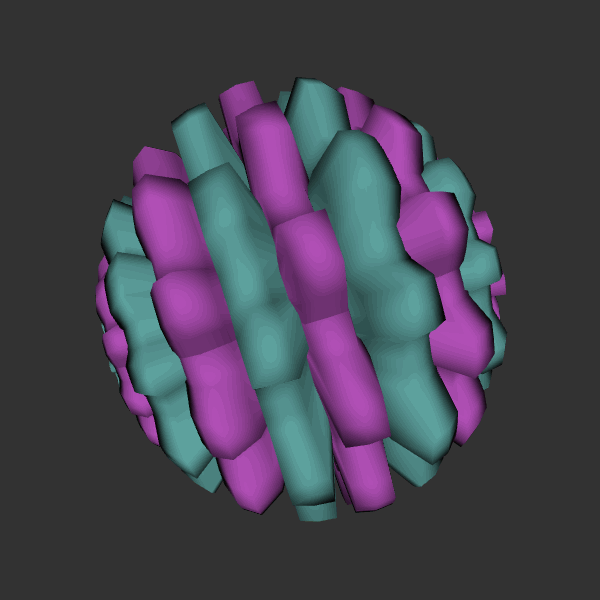
Background: dark